Aerial crown-view tile of a tropical tree (Barro Colorado Island, Panama), acquired 20240918:
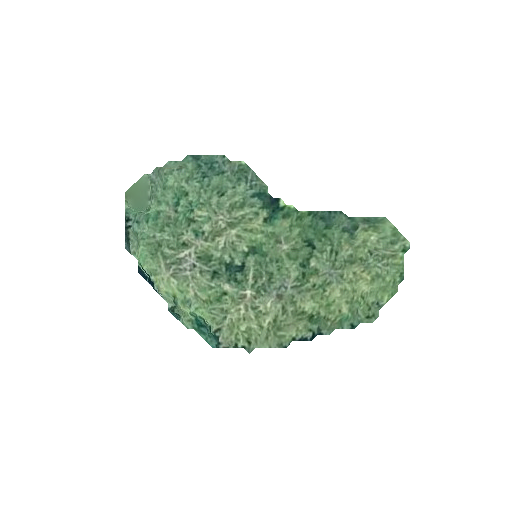
Species: Quararibea stenophylla
GBIF accepted scientific name: Quararibea stenophylla
Crown area: 58.198 m²